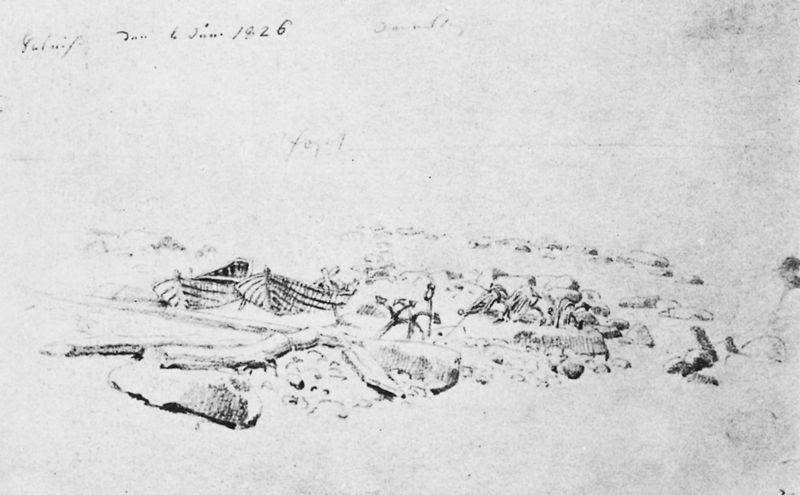
Titel: Küste, Saßnitz
Künstler: Caspar David Friedrich
Institution: Oslo, Nasjonalgalleriet
Schlagwörter: felsen, himmel, mann, meer, wasser, fluss, sand, see, ufer, holz, skizze, zeichnung, mensch, stein, steine, tod, horizont, realismus, boot, boote, pferd, schrift, strand, studie, datierung, kies, people, white, black, gray, grey, old, painting, plant, wooden, jahreszahl, ozean, schraffur, bleistift, degen, frieden, wood, freiheit, rock, rocks, stone, boat, lake, ocean, sea, ship, shore, water, horizon, anker, coast, grass, light, river, plants, muscheln, drawing, paper, black and white, sketch, writing, beach, boats, small, leaves, vorzeichnung, history, draft, ground, pencil, skizzenhaft, seeleute, canoe, horse, ships, chalk, rough, primitive, rowboat, jan, feld, fog, schiffe, blurred, clothing, row, stones, faded, tier, image, dock, log, 19. jahrhundert, küste, oars, schwar, roc, paddle, 1926, seeläute, june, skiff, driftwood, sea shore, drag, baumstamm, tinte, dinghy, schirft, wieser, 1826, hand writing, rocls, peopple